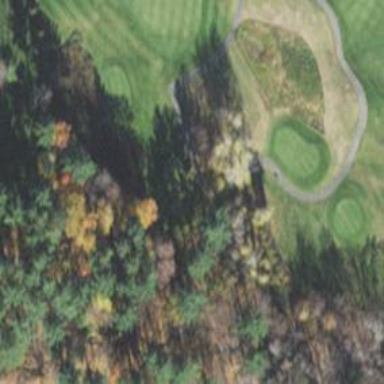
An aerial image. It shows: Path for golf carts.